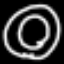
Label: donut